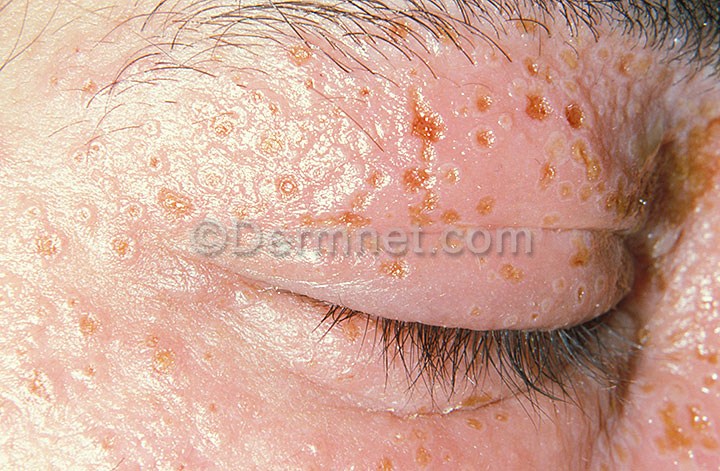
Disease: Warts Molluscum and other Viral Infections